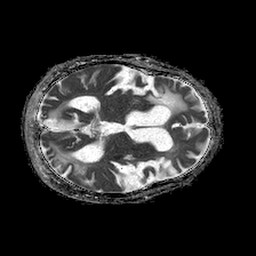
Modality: ADC
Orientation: axial
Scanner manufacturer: philips
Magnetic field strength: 1.5 T
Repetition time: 4.6 s
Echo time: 0.08631 s